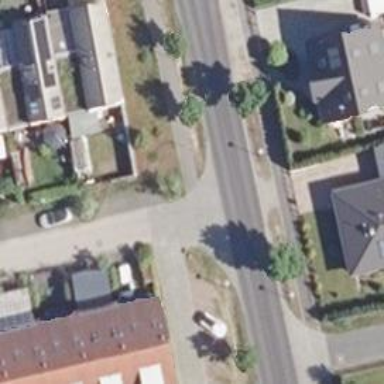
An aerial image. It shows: Living street.